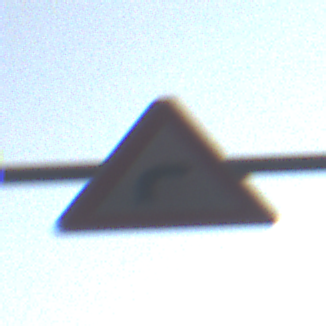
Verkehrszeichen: KurveRechts
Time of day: MorningAfternoon
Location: Outdoor (Urban)
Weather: Clear
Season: NotSpecified
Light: Natural